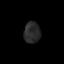
Tissue: lung
Cell type: Epithelial cells
Senescence score: 0.241
Nuclear area (px): 343
Mean DAPI intensity: 41.3